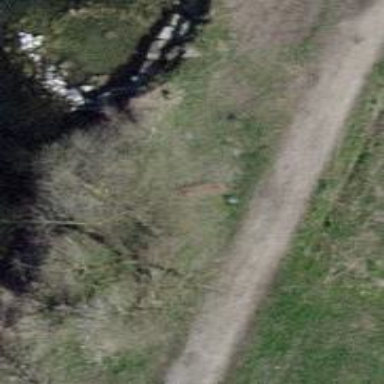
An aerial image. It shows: Bench.